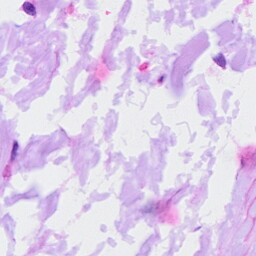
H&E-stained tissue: Ovarian